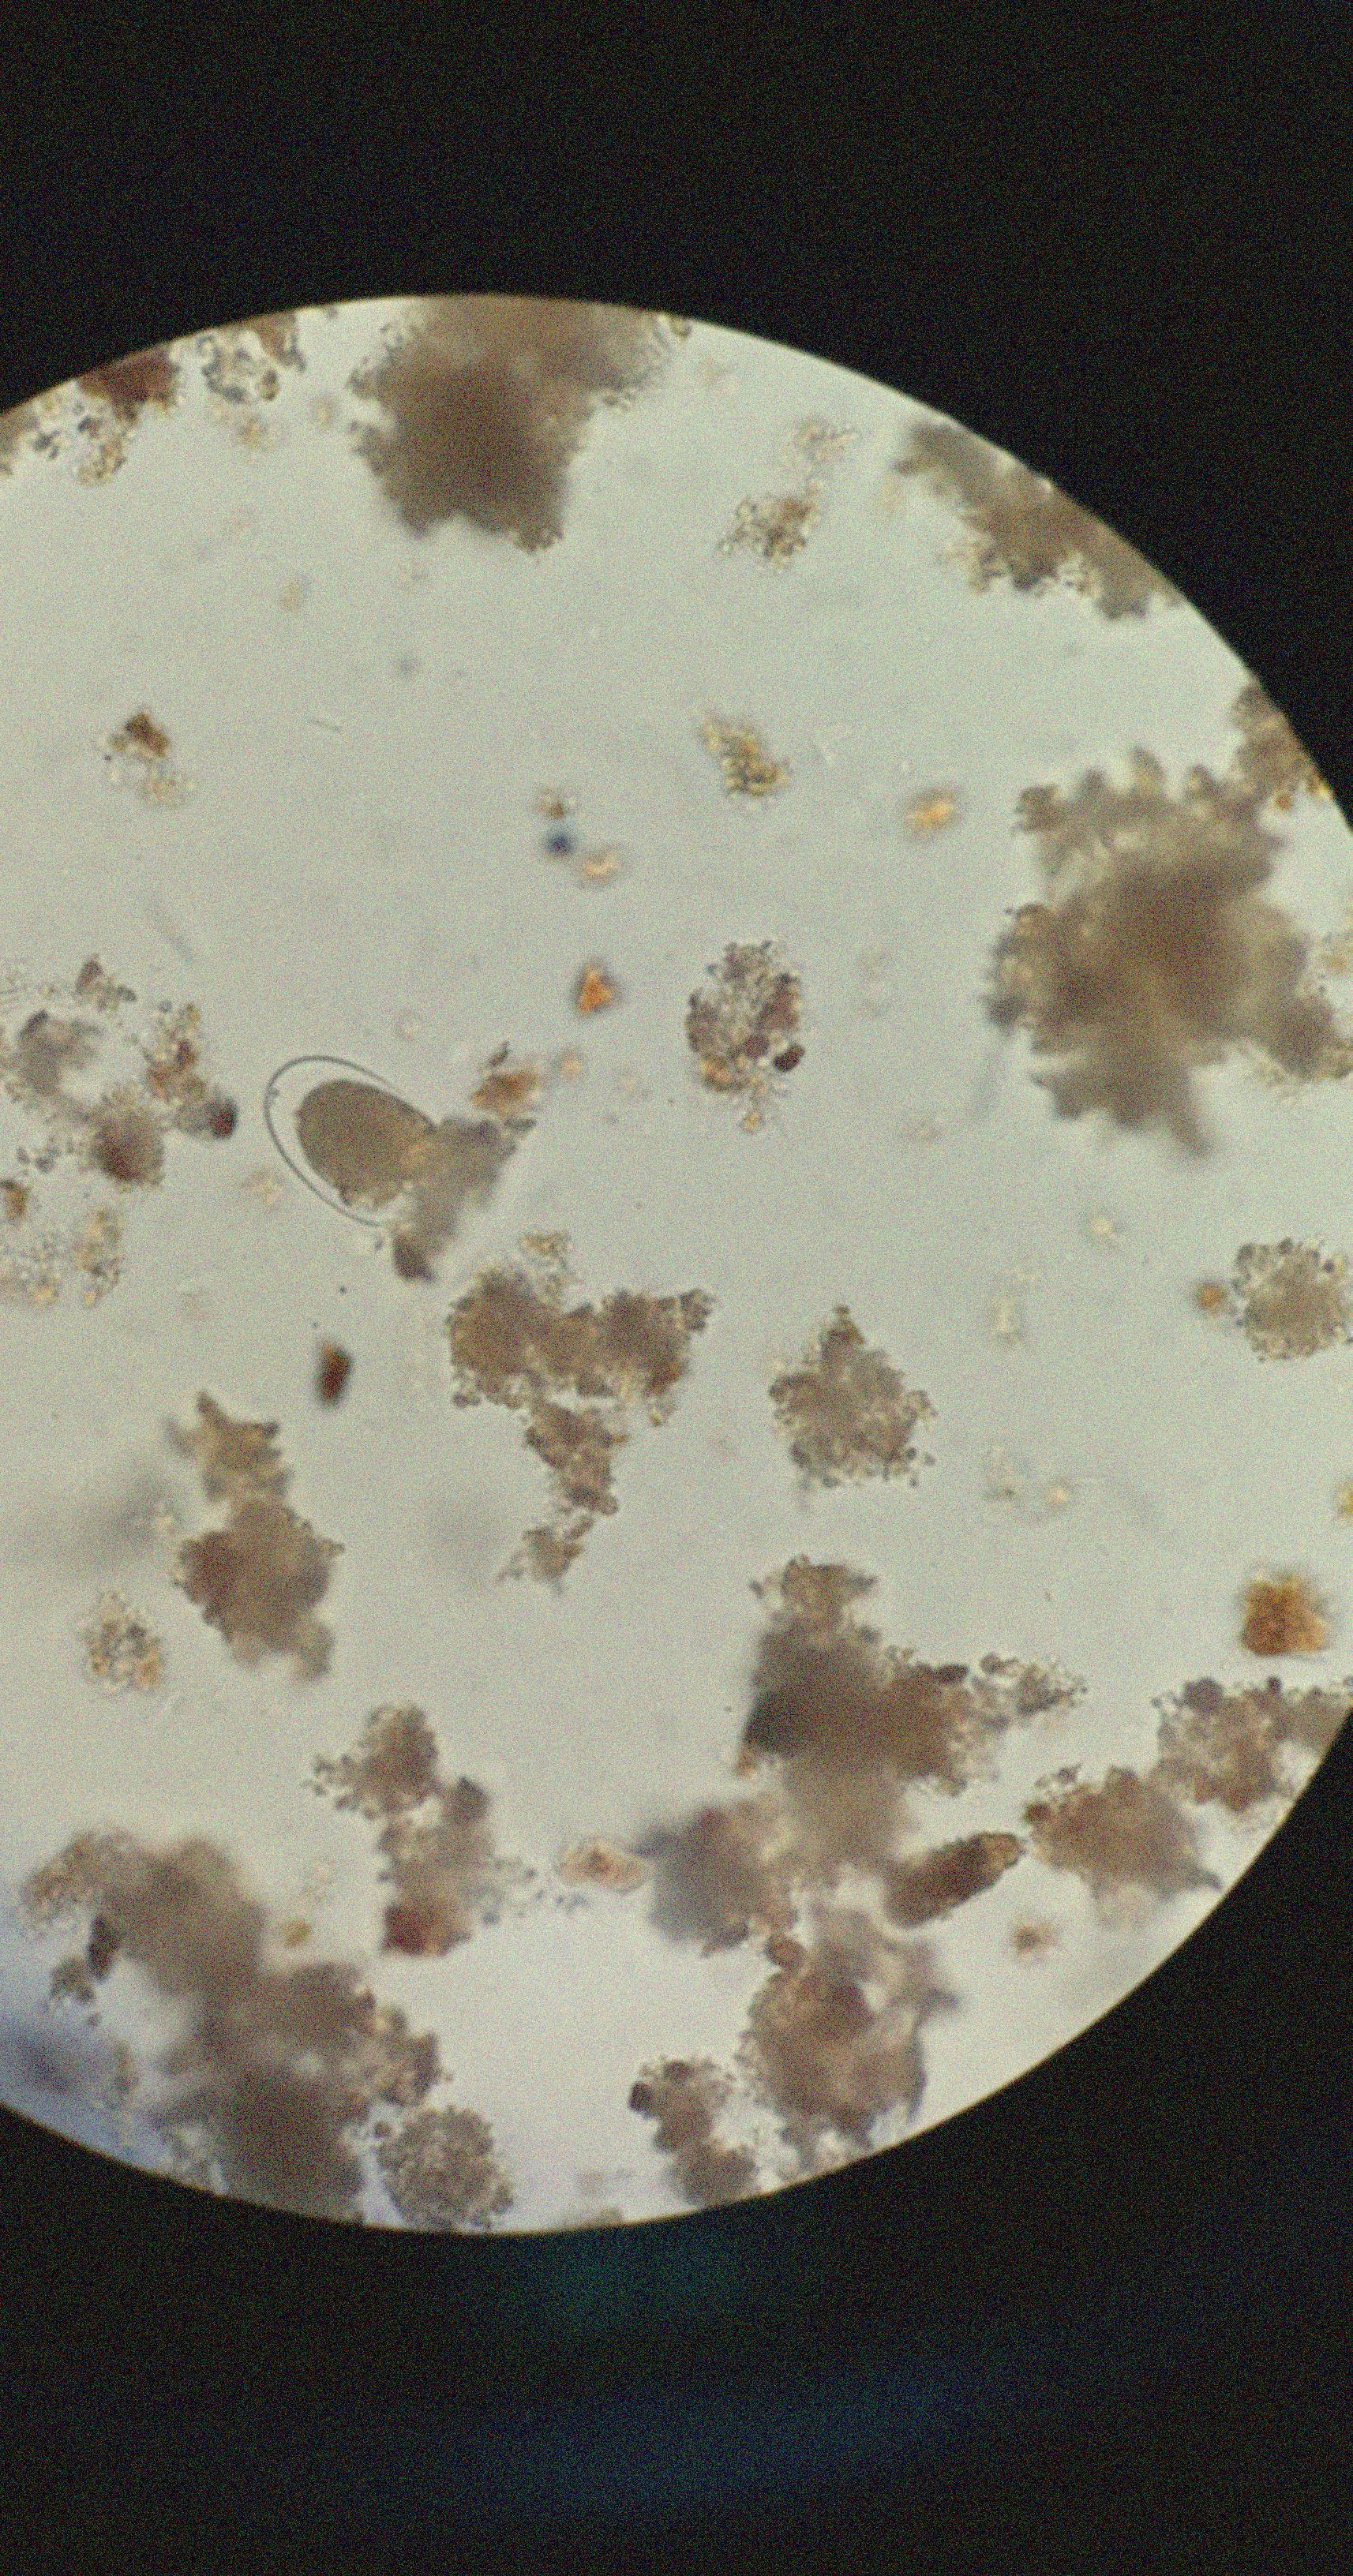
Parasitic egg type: Hookworm egg